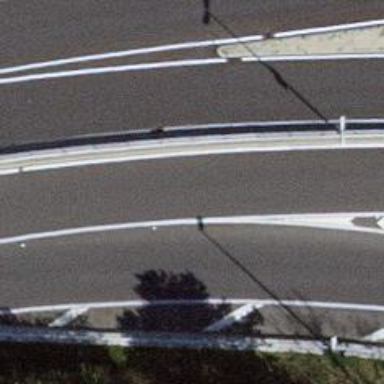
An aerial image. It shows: Primary highway crossing over bridge.